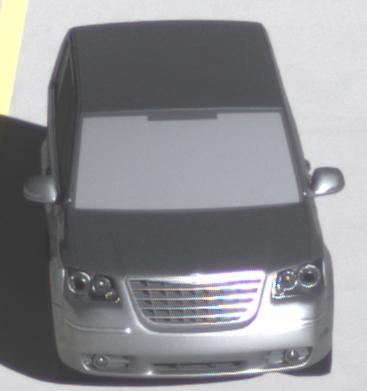
Make: Chrysler
Model: Grand Voyager 3.8
Detailed model: Grand Voyager
Model produced from: 2008/03
Model produced until: 2010/12
Doors: 5
Color: gray
Road condition: dry road
Daytime: morning or afternoon
Contrast: high contrast